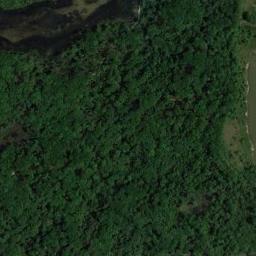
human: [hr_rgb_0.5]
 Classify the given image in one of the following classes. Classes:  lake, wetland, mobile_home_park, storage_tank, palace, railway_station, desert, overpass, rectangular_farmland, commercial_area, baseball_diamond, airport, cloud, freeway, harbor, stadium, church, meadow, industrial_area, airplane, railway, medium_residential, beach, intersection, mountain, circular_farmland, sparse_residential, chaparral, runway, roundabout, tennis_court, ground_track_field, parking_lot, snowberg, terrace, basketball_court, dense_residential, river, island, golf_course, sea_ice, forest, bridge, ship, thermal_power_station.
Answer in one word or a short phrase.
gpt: forest